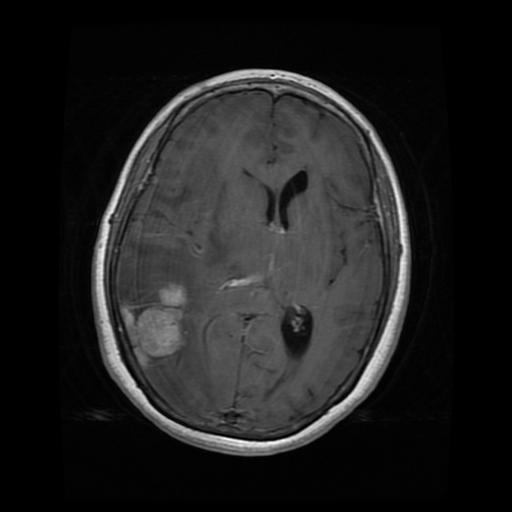
Label: meningioma